Interaction volume radius: 5 \u00c5
Interaction volume height: 25 \u00c5
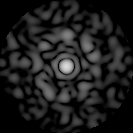
Disorder parameter: 0.7886